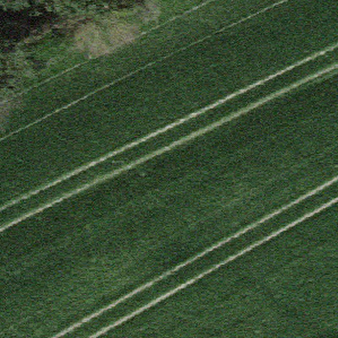
Label: other